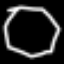
Label: octagon